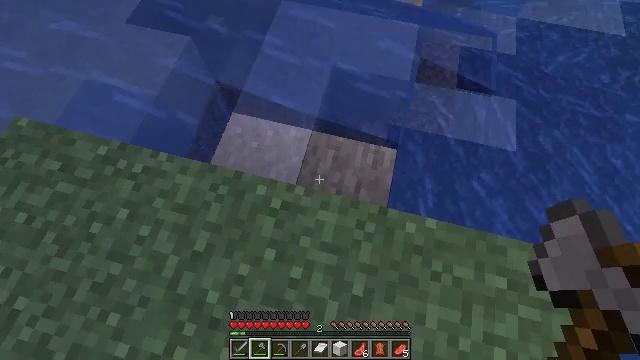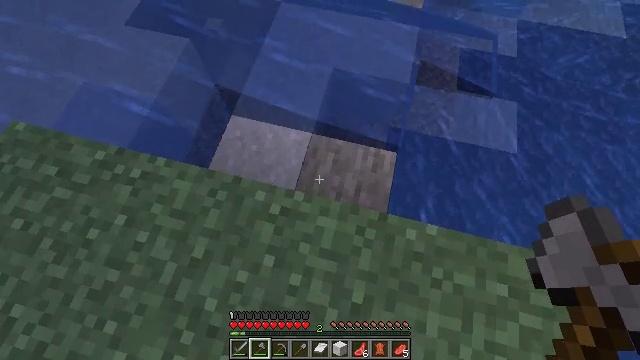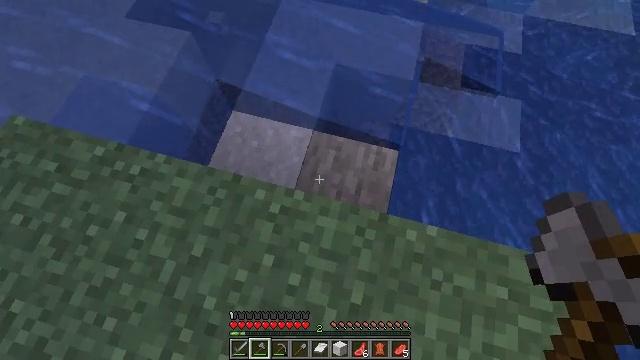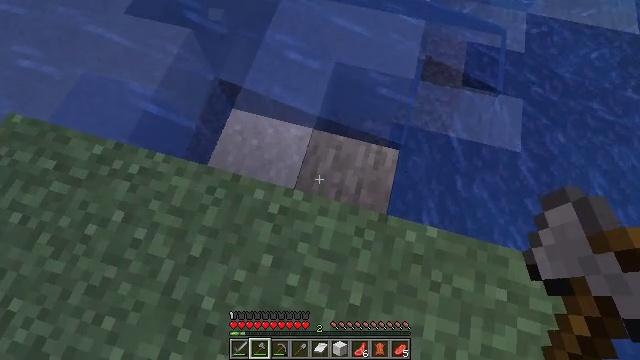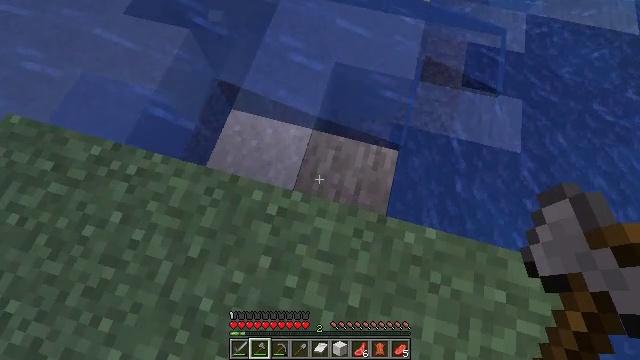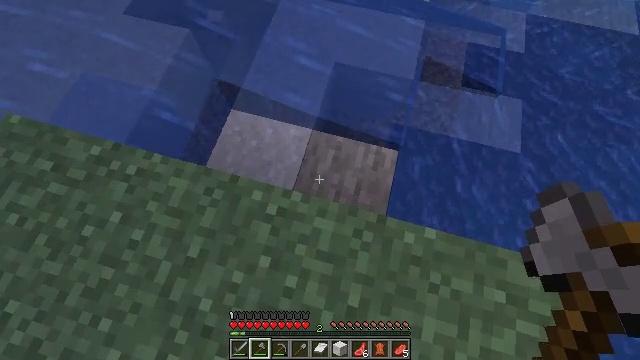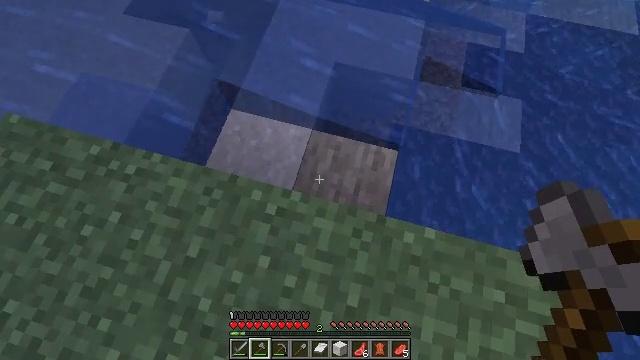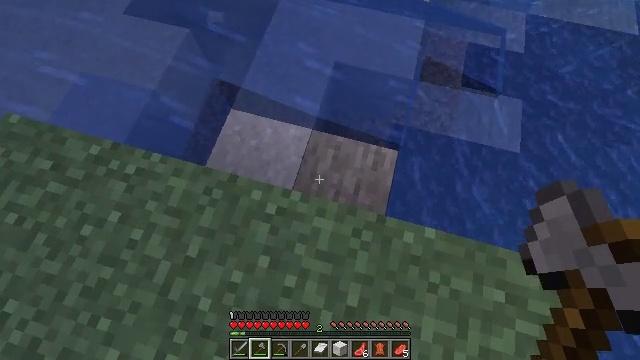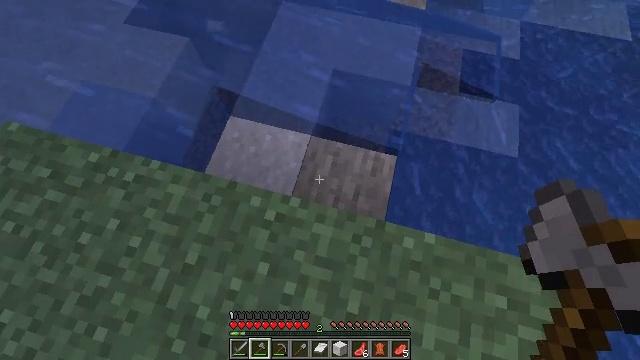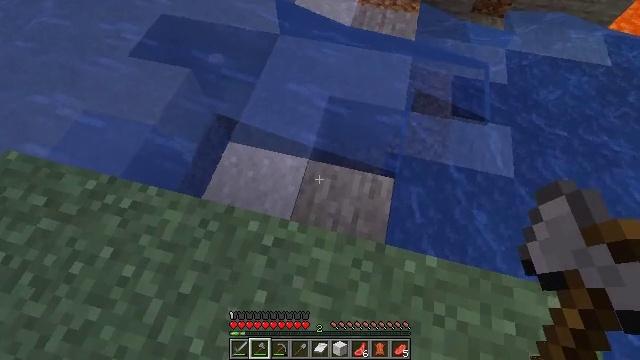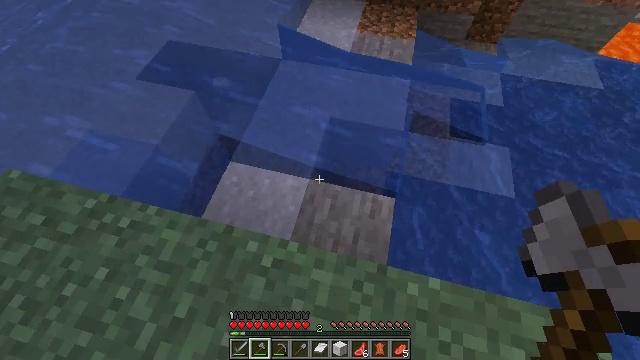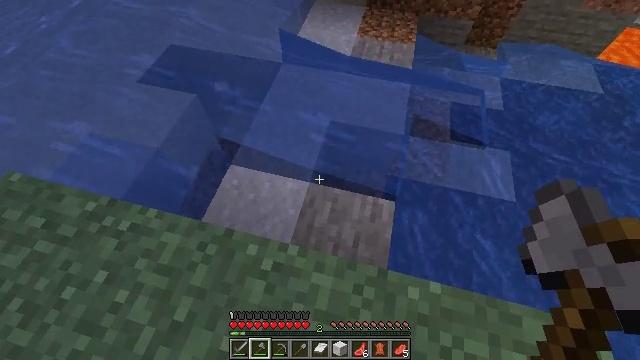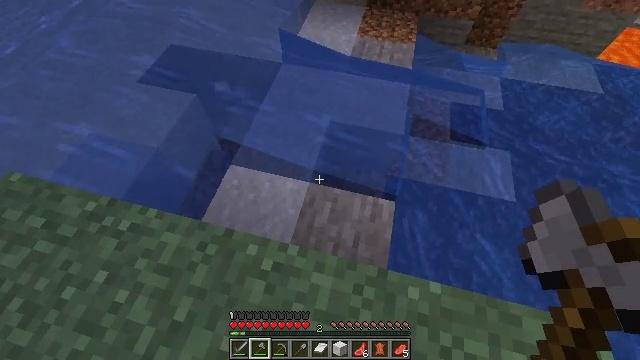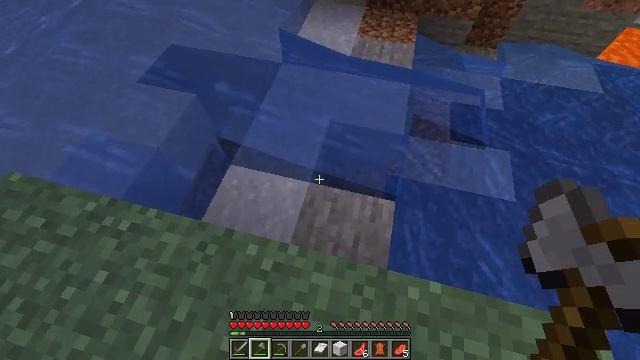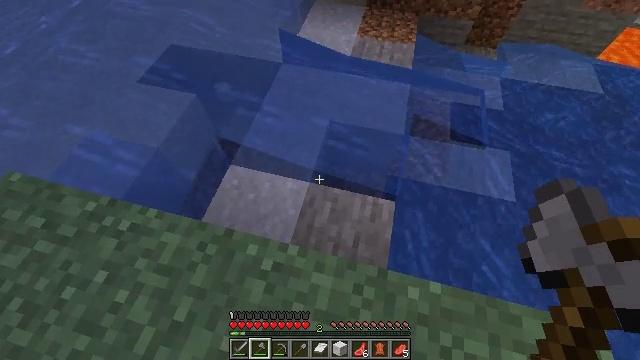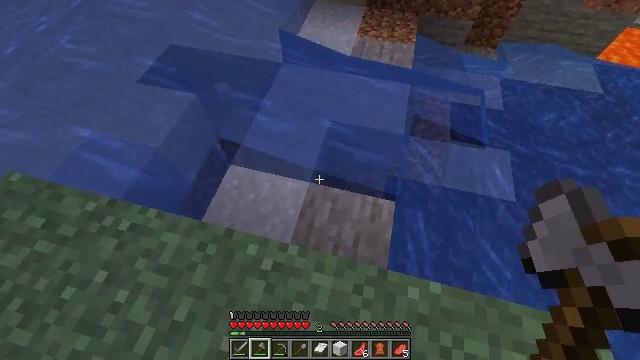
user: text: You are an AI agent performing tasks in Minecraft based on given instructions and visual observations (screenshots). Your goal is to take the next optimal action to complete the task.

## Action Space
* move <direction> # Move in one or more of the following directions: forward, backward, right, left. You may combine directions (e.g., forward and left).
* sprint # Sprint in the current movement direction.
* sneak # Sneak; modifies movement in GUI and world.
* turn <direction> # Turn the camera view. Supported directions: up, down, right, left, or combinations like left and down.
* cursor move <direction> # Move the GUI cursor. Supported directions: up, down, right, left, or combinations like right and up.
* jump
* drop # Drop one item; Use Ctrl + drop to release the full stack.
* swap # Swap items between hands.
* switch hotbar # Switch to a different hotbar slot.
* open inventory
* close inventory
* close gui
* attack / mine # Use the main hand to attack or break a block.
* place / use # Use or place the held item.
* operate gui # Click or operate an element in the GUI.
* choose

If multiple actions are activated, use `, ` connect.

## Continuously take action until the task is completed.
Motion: motion action
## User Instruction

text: Mine the clay from the riverbed.
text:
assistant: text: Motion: no_op
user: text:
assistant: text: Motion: turn down
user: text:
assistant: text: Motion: no_op
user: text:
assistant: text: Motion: no_op
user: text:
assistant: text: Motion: no_op
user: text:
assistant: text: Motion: no_op
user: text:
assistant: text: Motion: no_op
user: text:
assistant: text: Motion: turn up
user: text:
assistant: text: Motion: turn right and up
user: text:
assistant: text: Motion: turn up, switch to hotbar 2
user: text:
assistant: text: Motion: switch to hotbar 2
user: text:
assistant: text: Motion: switch to hotbar 2
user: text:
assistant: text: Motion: switch to hotbar 2
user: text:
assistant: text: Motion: no_op
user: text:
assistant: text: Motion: no_op
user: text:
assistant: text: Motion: no_op
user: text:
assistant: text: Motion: move left
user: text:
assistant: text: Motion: move forward and move left
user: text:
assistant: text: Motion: move forward and move left
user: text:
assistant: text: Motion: move forward and move left
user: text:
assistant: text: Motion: move forward and move left, turn down
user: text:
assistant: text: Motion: no_op
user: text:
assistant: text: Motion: no_op
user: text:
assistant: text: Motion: no_op
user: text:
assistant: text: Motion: no_op
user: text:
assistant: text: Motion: no_op
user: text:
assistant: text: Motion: no_op
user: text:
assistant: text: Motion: no_op
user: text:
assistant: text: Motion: no_op
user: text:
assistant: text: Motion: no_op